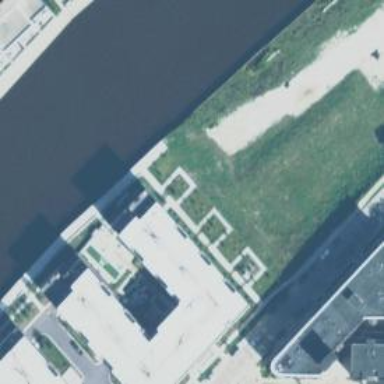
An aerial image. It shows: The image shows part of apartment building.